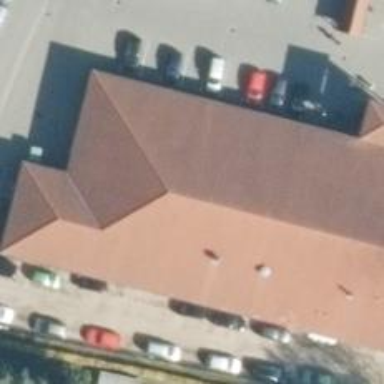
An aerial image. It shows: Supermarket.